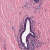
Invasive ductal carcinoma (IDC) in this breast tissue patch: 0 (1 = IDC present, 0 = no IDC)